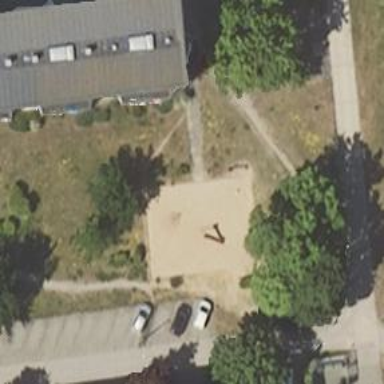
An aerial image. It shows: Playground area for leisure land.